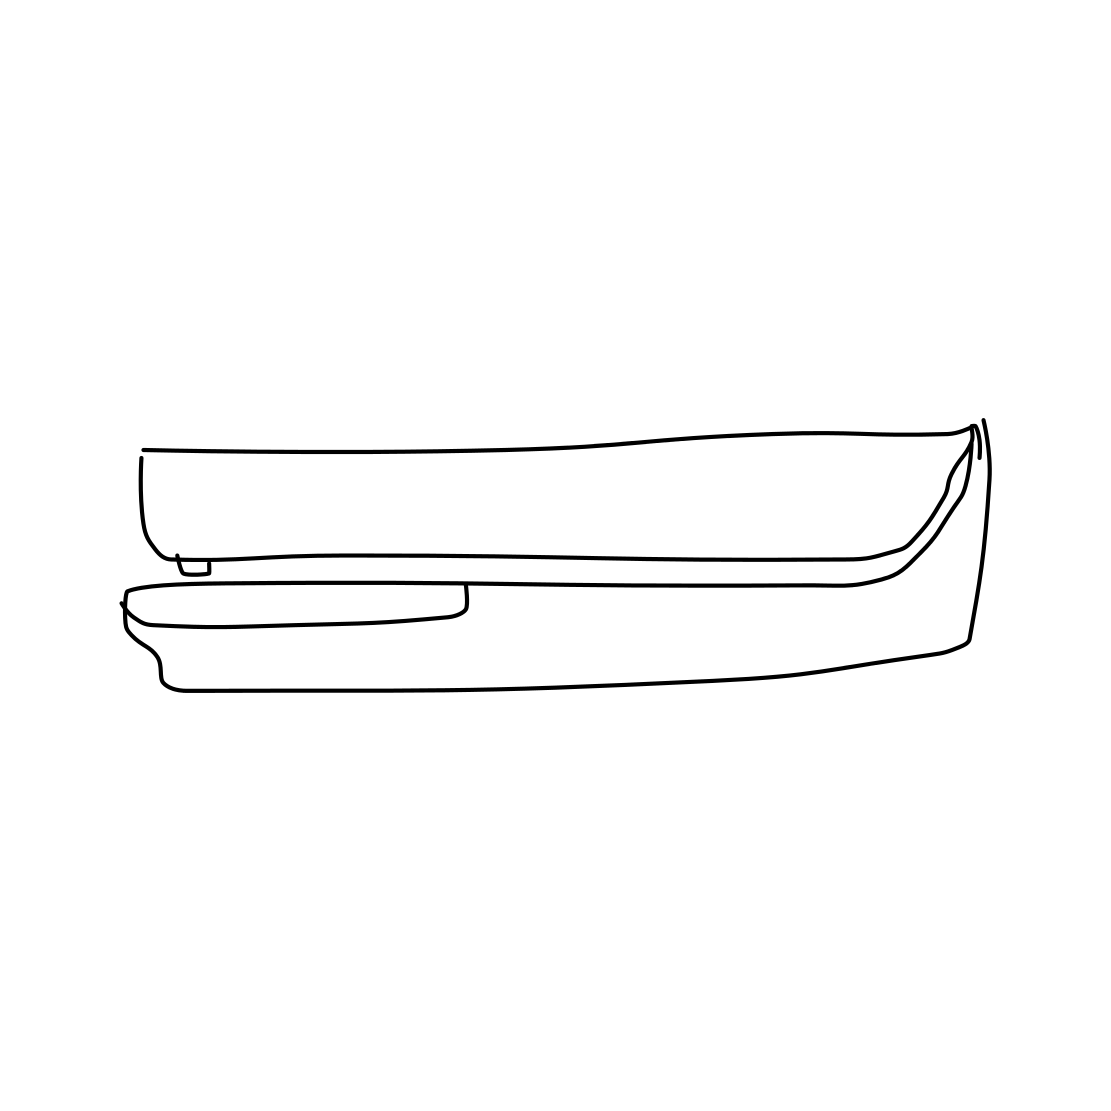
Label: stapler